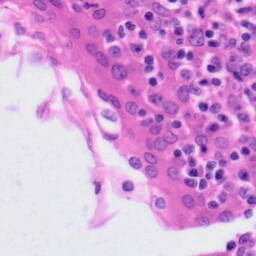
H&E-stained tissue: Tonsil